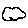
Label: cloud